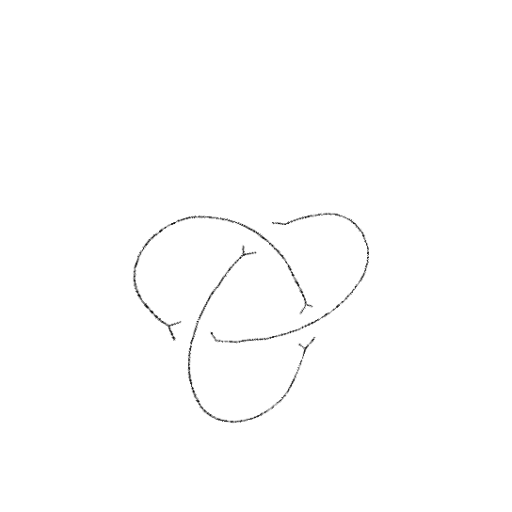
Crossing number: 3